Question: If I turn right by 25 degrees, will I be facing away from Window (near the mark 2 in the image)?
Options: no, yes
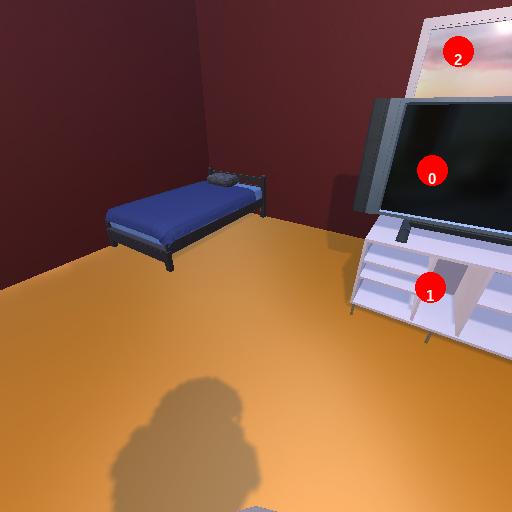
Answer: no